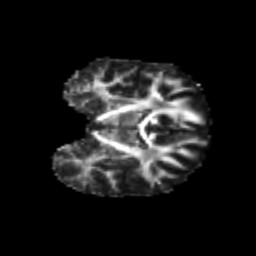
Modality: FA
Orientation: coronal
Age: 21
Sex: female
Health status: healthy